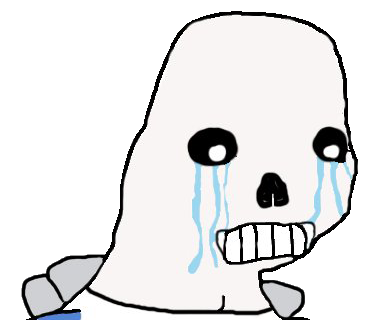
Label: 5_Zoomer